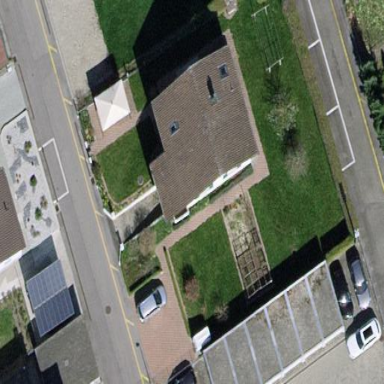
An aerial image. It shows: Detached building with gabled roof.